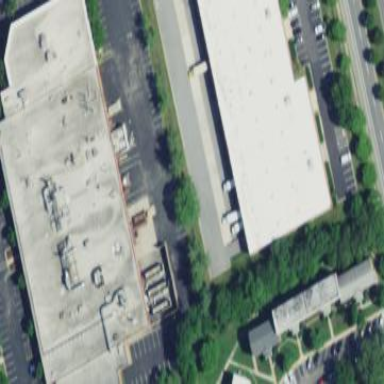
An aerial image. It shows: Commercial building.